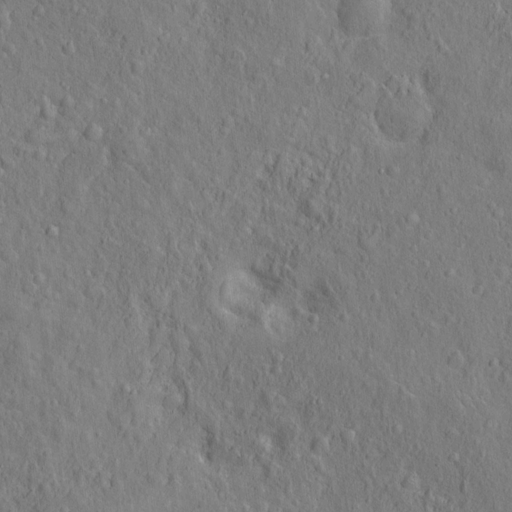
Objects detected: cone